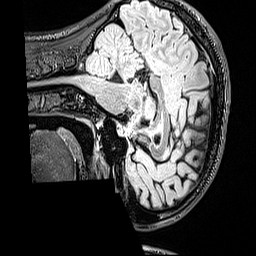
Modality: FLAIR
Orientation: sagittal
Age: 21
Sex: female
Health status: healthy
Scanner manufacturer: siemens
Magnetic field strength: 3 T
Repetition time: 5 s
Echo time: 0.388 s